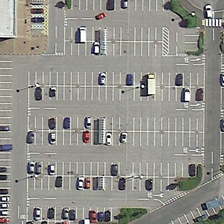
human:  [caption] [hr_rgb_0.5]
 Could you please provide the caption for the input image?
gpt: some cars are in a large parking lot with many empty parking spaces .

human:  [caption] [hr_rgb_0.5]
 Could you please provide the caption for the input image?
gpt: some cars are in a large parking lot with many empty parking spaces .

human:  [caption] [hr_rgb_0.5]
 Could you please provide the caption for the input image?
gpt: some cars are in a large parking lot with many empty parking spaces .

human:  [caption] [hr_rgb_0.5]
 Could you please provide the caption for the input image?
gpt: some cars are in a large parking lot with many empty parking spaces .

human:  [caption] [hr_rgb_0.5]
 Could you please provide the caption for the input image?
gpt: some cars are in a large parking lot with many empty parking spaces .